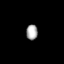
Tissue: lung
Cell type: Epithelial cells
Senescence score: 0.2326
Nuclear area (px): 172
Mean DAPI intensity: 167.855